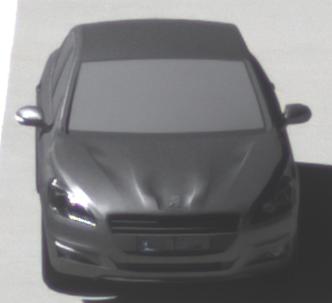
Make: Peugeot
Model: 508 120 VTi
Detailed model: 508 (I) Limousine
Model produced from: 2011/03
Model produced until: 2014/05
Doors: 4
Color: gray
Road condition: dry road
Daytime: morning or afternoon
Contrast: high contrast